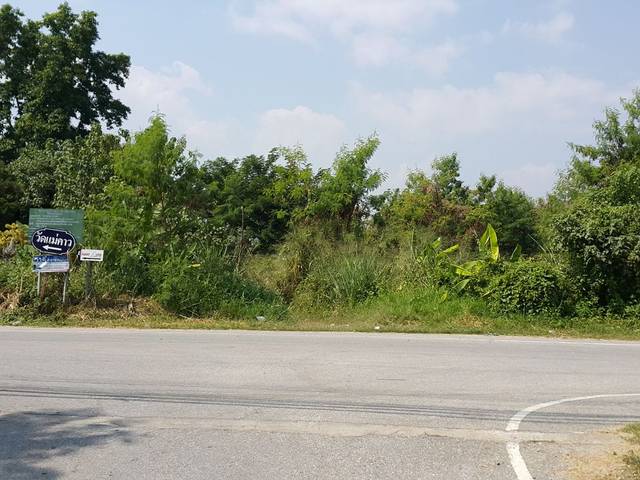
Region: Thailand
Coordinates: 18.807, 99.027